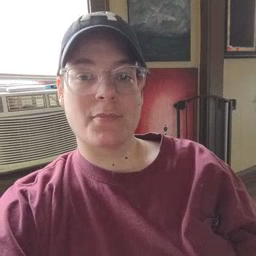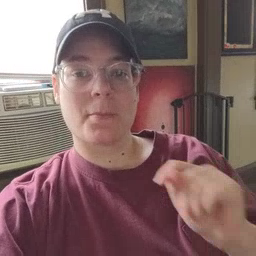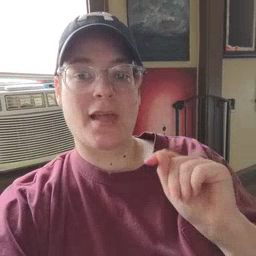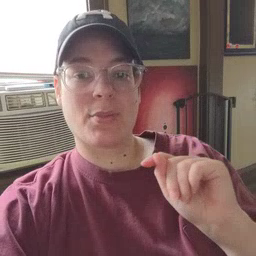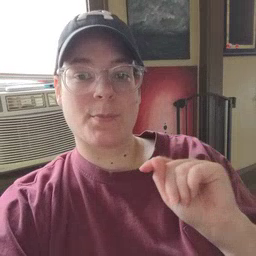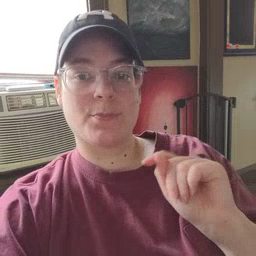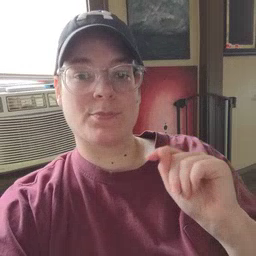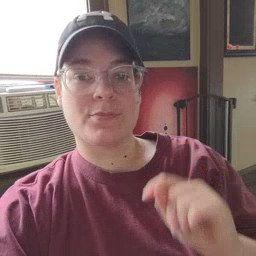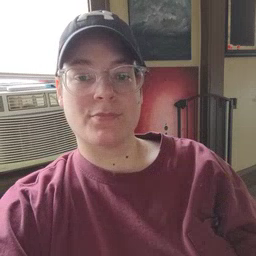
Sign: potty